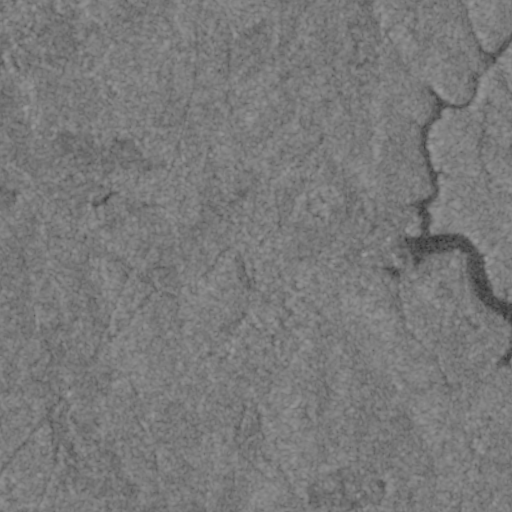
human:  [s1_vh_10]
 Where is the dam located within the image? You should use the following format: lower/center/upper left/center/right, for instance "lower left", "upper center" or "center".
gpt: The dam is located in the center right of the image.
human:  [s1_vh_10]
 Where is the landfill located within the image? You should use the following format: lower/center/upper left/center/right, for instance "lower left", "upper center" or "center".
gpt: There is no landfill in the image.

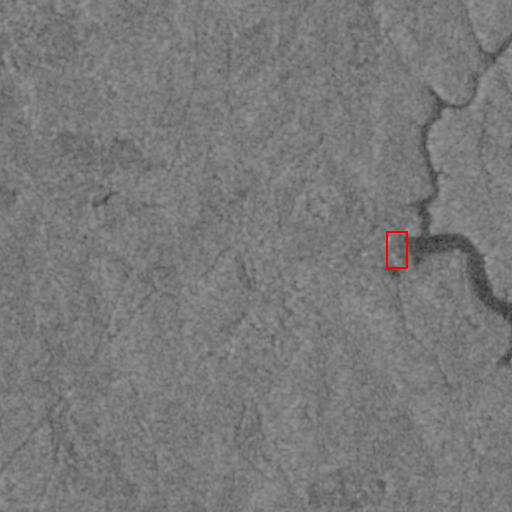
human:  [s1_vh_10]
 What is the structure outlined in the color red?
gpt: The structure outlined in red is a dam.
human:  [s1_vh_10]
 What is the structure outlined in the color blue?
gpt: There is no blue outline.